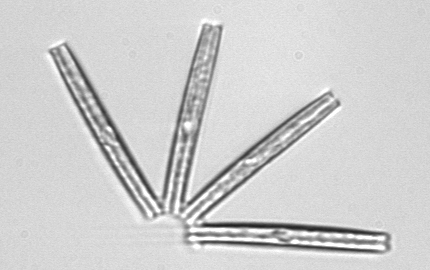
Label: Thalassionema